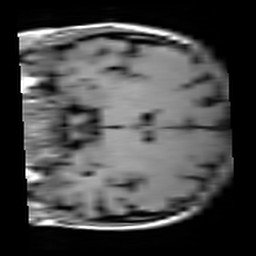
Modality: T1w
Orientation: coronal
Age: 36
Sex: female
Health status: healthy
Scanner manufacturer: siemens
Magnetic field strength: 3 T
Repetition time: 4.1 s
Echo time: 0.0085 s